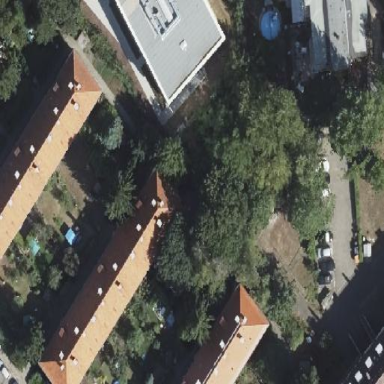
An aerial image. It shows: Hipped roof apartment building.